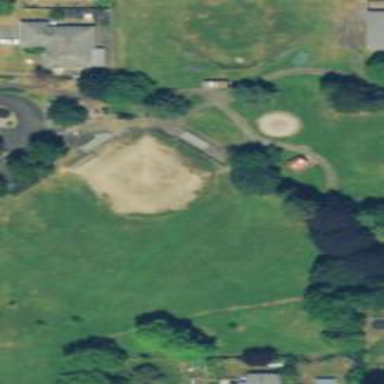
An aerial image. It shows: Baseball pitch for leisure land.